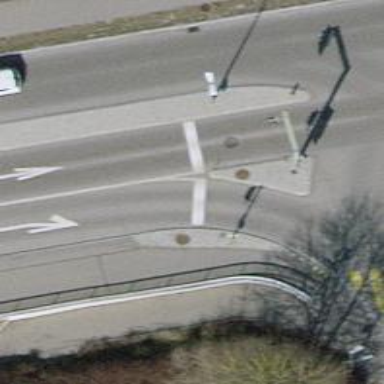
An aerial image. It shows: Asphalt road with primary link designation.